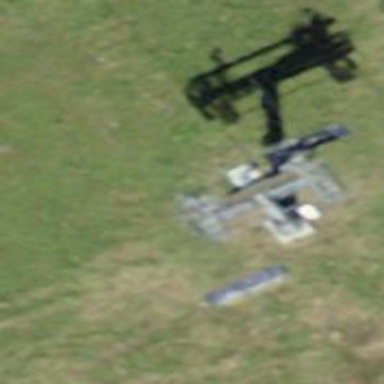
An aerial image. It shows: Pylon for aerialway.